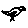
Label: bird